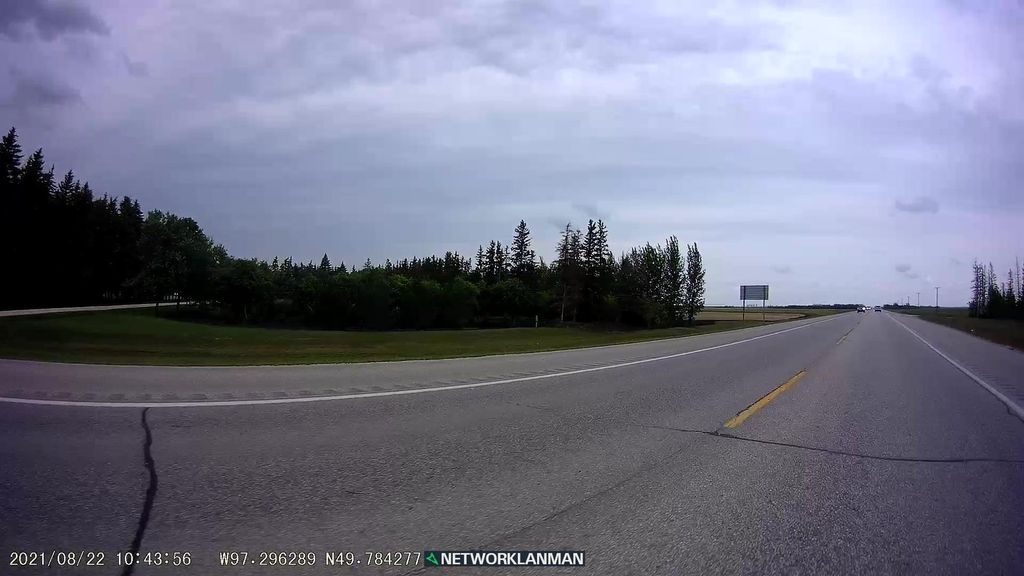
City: winnipeg